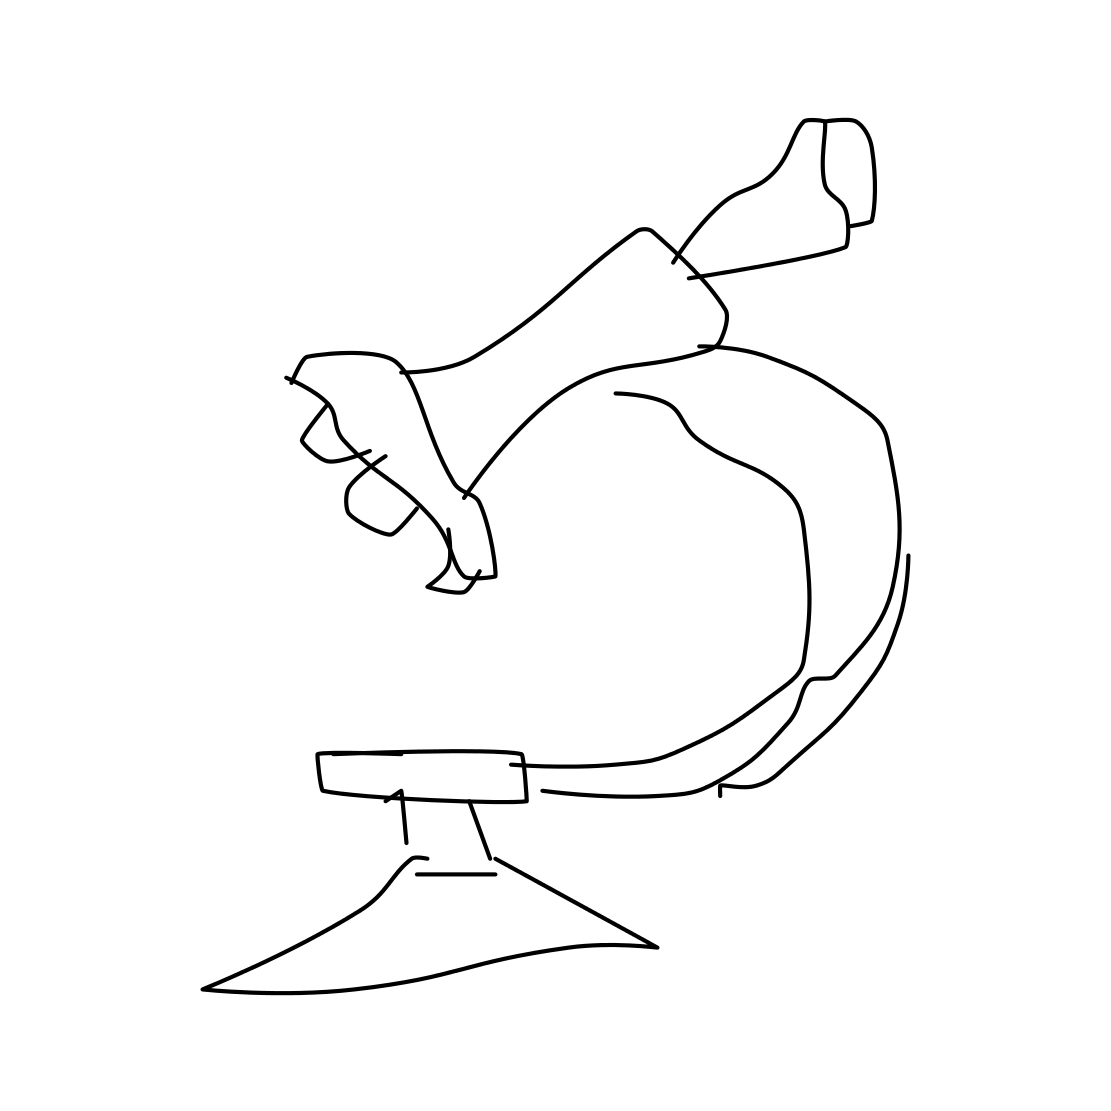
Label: microscope